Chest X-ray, AP view. Patient: 40 years old, sex M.
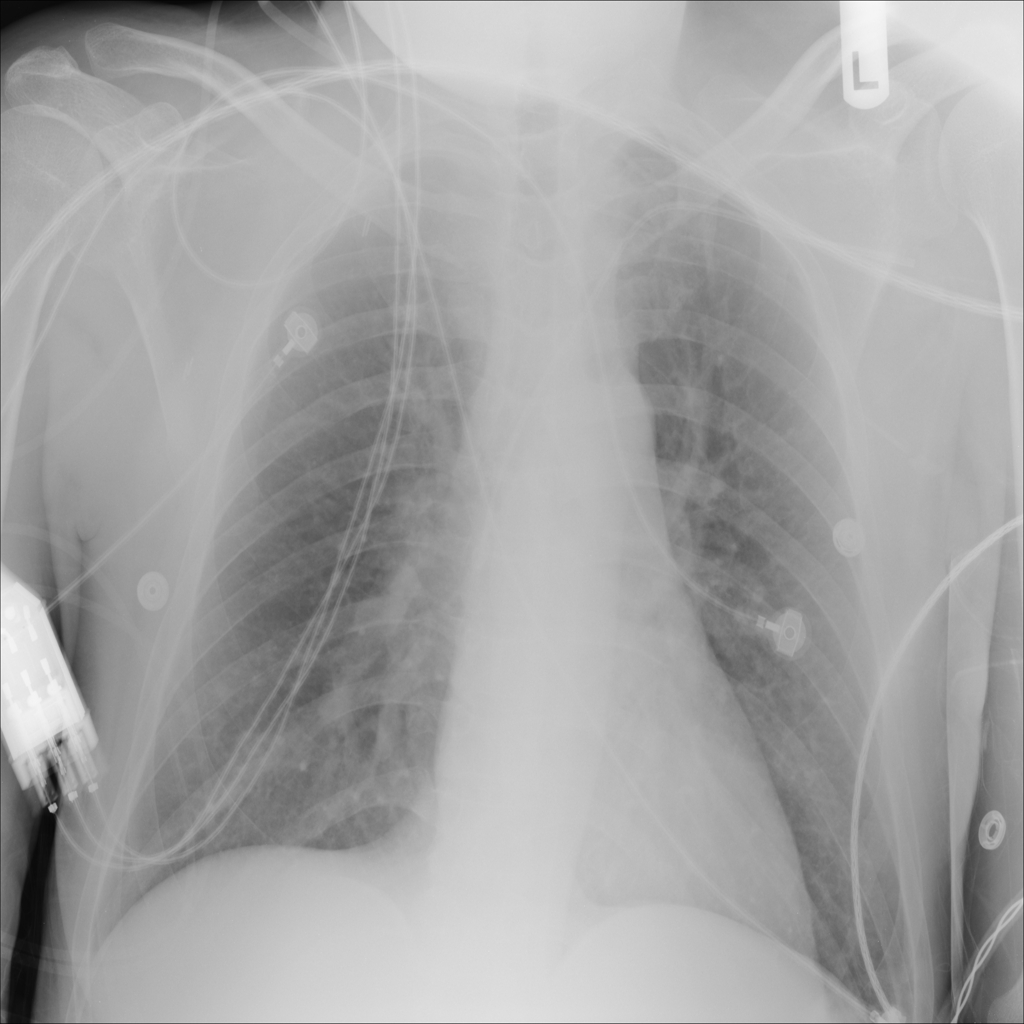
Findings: No Finding